Question: Is anyone able to provide a definitive guide to the labelled icons in Xcode 4's debug area variable list? Here's a list of what I have at the moment. I can't figure out what they mean:

It's not intuitive. For example, I have BOOL and NSMutableString objects, both with green 'i' icons. I haven't been able to find a list of what these icons mean, either in Xcode's documentation, or online. Thank-you,
Steve.
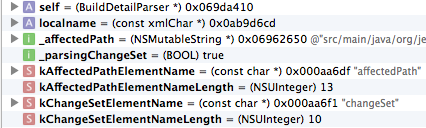
Answer: They appear to be:
'''
L = Local variable
A = Argument
S = Static variable
V = global Variable
R = register
V = instance Variable
E = Expression
'''
Here are some links which discuss that part of the interface:
- <URL>
updated with Steve HHH's suggestion
updated following information from a <URL>